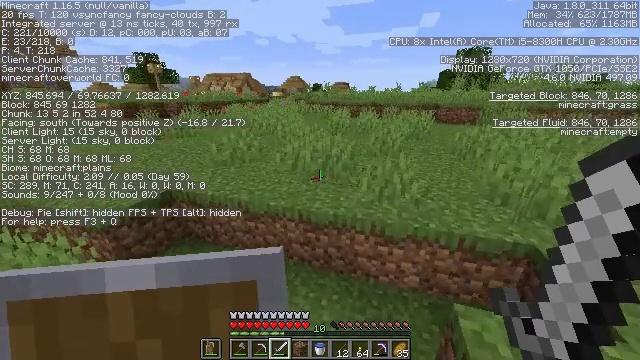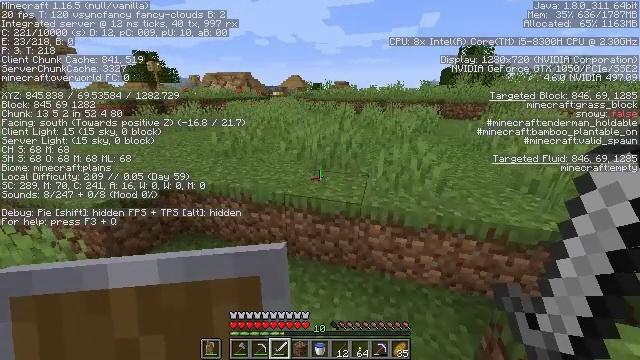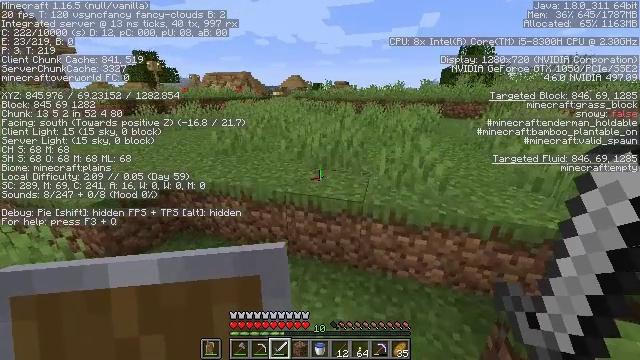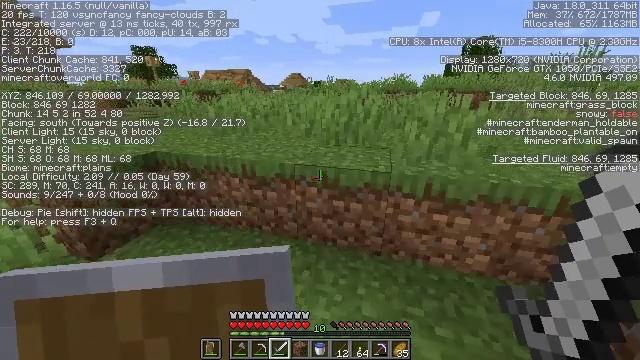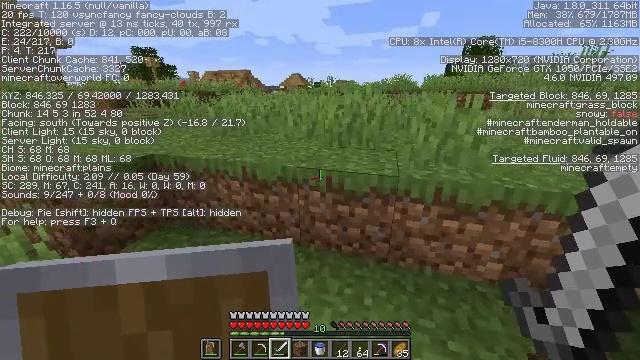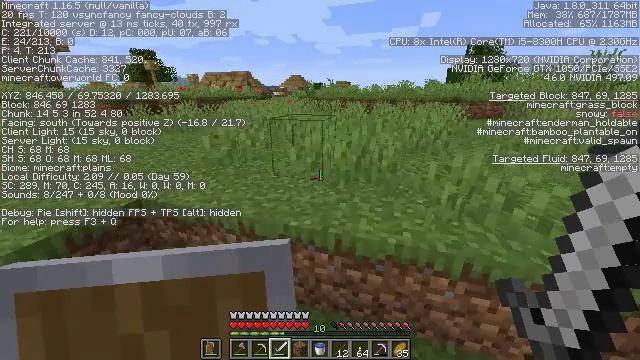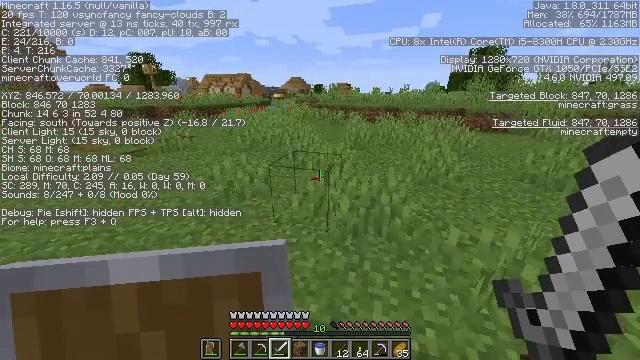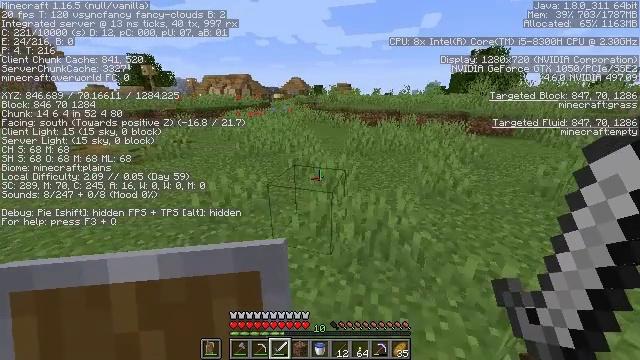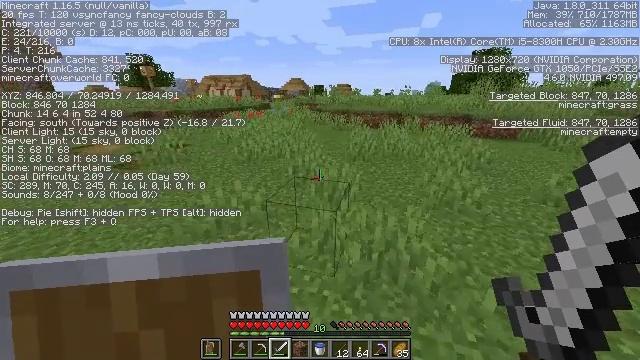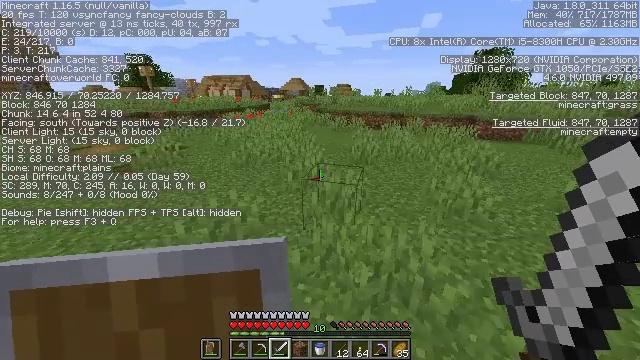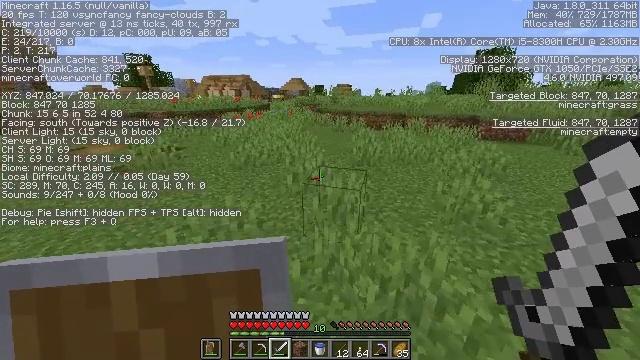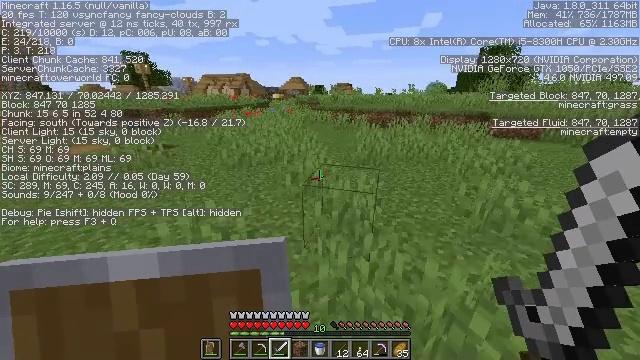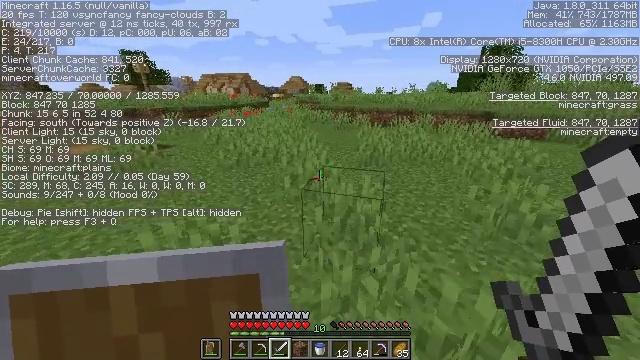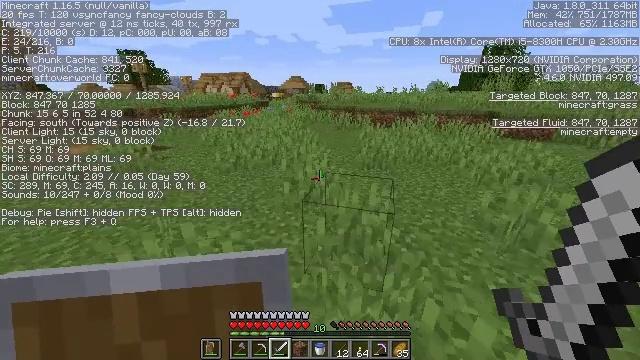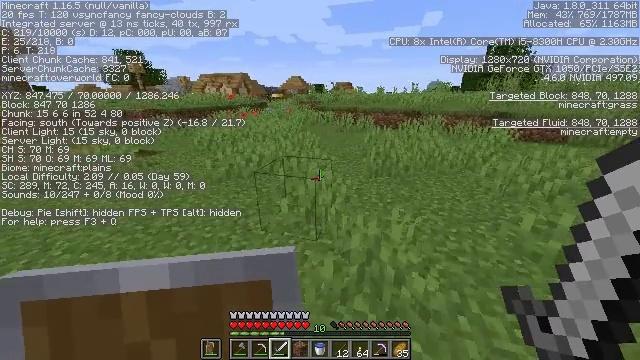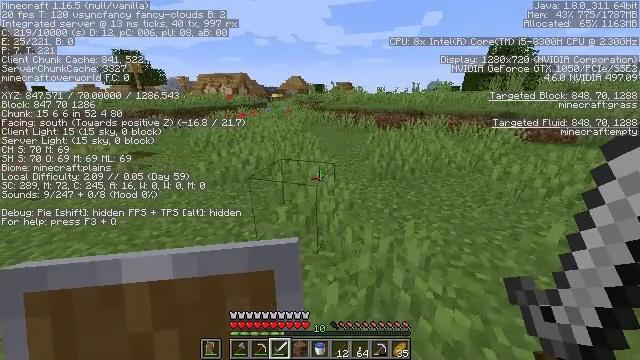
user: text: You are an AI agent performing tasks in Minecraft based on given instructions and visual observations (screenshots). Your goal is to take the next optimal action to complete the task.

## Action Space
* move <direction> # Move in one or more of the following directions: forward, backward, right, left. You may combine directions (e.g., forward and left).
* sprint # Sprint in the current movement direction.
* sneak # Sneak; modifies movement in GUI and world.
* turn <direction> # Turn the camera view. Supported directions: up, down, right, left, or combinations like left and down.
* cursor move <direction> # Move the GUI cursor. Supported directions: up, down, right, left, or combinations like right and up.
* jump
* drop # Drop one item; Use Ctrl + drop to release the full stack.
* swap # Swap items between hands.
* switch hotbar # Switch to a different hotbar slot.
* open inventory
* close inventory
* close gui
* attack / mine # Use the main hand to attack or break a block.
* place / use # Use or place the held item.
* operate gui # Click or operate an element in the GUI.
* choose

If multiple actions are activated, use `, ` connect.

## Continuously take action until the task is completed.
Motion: motion action
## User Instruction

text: Remove the yellow bed.
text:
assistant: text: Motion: move forward and move left, sprint
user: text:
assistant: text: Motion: move forward, sprint
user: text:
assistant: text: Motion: move forward, sprint, jump
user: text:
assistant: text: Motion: move forward, sprint, jump
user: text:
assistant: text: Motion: move forward, sprint, jump
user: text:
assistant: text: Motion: move forward, sprint, jump
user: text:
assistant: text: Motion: move forward, sprint, jump
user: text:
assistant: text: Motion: move forward, sprint
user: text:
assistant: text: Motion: move forward, sprint
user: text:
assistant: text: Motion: move forward, sprint
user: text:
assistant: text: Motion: move forward
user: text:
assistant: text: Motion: move forward
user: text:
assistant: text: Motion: move forward
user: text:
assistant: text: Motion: move forward
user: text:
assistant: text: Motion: move forward
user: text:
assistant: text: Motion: move forward
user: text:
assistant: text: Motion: move forward
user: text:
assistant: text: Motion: move forward
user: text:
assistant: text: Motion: move forward
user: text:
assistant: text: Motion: move forward
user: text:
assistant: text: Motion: move forward
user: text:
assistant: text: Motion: move forward
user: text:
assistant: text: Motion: move forward
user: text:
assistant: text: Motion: move forward
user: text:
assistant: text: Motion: move forward
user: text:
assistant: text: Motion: move forward
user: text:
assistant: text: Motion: move forward
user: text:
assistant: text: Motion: move forward
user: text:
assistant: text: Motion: move forward
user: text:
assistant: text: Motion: move forward